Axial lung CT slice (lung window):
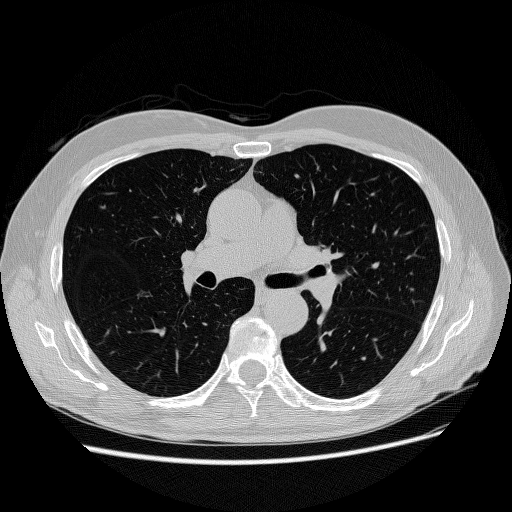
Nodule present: no